Question: I am displaying openstreet map on my web page with origional dimensions 970/256(width/height). It works fine. I have also added a button on the page. When user presses this button the map width increases spanning the total width of the page. But when the map width increases, right portion of map seems to be blanked as shown in following image:

Here is Javascript code to be triggered when clicked on button:
'''
$(function() {
$("#hide").click(function() {
if($(this).attr("value") == "Hide")
{
document.getElementById('hide').value="Show";
$("#hide").html('Show');
$('#tabs').hide();
var pos;
pos = $("#map").offset();
$("#map").animate({
left: "-" + (pos.left-50) + "px",
});
$("#map").width(1350);
}
else{
document.getElementById('hide').value="Hide";
$("#hide").html('Hide');
$('#tabs').show('fast');
var pos;
pos = $("#map").offset();
$("#map").animate({
left: "+" + (pos.left+50) + "px",
});
$("#map").width(970);
}
});
});
'''
Any suggestions?
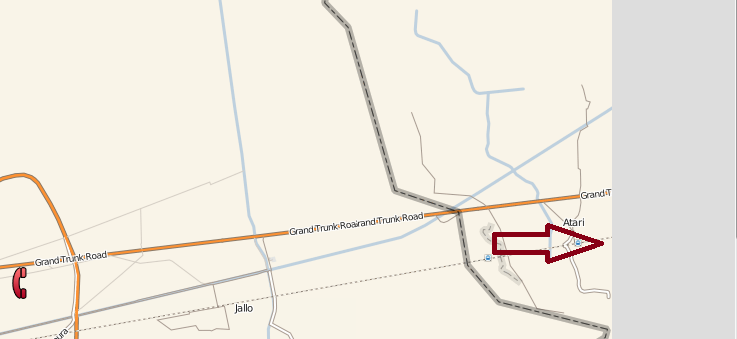
Answer: Try 'map.invalidateSize();' after size changing.
'''
$(function() {
$('#hide').click(function() {
var button = $(this), mapStyles;
if(button.attr('value') === 'Hide') {
button.attr('value', 'Show');
button.html('Show');
$('#tabs').hide();
pos = $('#map').offset();
mapStyles = {
left: '-' + (pos.left - 50) + 'px',
width: '1350px'
};
} else {
button.attr('value', 'Hide');
button.html('Hide');
$('#tabs').show('fast');
pos = $('#map').offset();
mapStyles = {
left: '+' + (pos.left + 50) + 'px',
width: '970px'
};
}
$('#map').animate(mapStyles, function () {
// there are you must have map varable witch retirned by L.Map()
map.invalidateSize();
});
});
});
'''
- 'val''data''attr'- '#hide''this'-